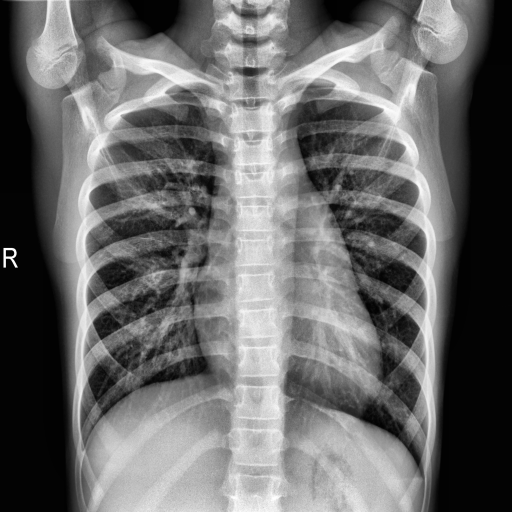
Finding: NORMAL